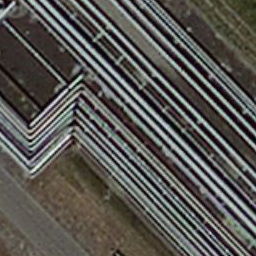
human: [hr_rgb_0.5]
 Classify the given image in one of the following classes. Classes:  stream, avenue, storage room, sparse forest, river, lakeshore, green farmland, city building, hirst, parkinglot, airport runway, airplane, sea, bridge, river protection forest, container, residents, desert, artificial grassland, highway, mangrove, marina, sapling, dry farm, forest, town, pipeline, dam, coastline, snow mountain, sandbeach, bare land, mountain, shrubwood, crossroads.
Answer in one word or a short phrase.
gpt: pipeline